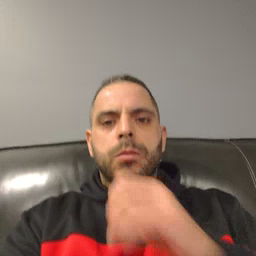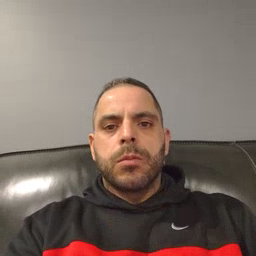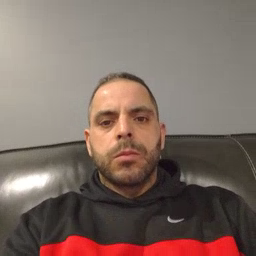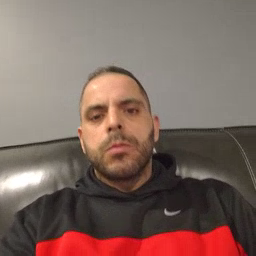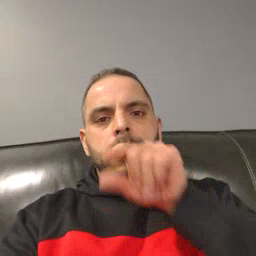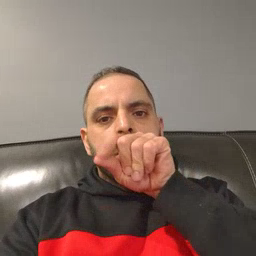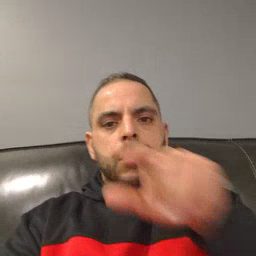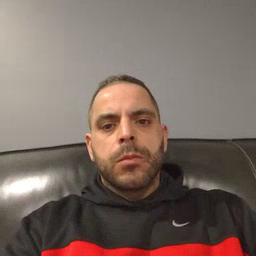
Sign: bird